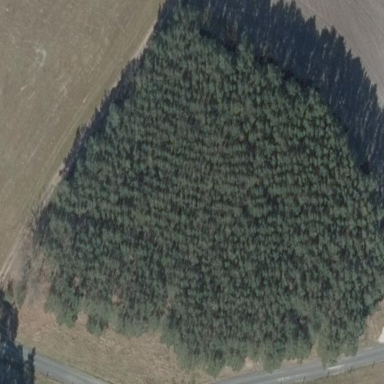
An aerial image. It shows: Forest area.